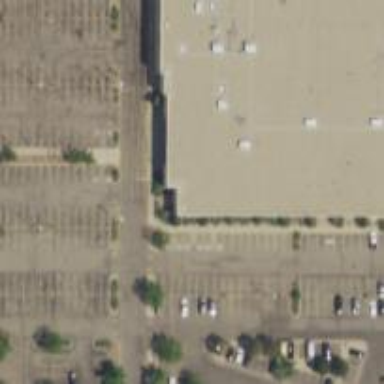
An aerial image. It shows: Parking area.